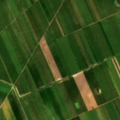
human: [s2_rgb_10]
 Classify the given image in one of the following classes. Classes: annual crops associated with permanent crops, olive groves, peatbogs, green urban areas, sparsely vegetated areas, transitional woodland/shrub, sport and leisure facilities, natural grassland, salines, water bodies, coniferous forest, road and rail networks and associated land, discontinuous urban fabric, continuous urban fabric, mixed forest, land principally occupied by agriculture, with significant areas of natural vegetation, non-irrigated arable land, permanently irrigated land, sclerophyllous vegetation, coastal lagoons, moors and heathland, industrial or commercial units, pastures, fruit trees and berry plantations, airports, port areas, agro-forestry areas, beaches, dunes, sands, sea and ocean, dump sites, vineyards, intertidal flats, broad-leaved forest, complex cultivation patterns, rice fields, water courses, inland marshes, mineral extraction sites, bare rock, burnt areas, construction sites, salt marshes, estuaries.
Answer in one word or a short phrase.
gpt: non-irrigated arable land